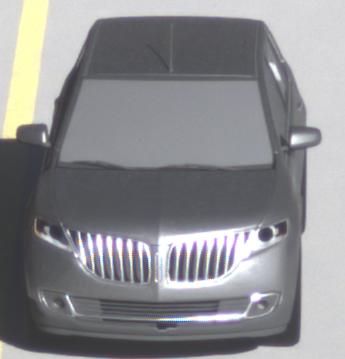
Make: Lincoln
Model: MKX
Detailed model: Gen. 1 CD3
Model produced from: 2010
Model produced until: 2015
Doors: 5
Color: gray
Road condition: dry road
Daytime: morning or afternoon
Contrast: high contrast